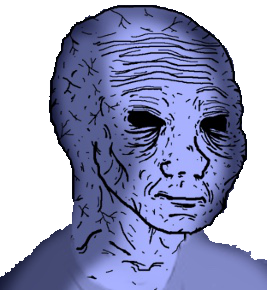
Label: 5_Tired_Wojak